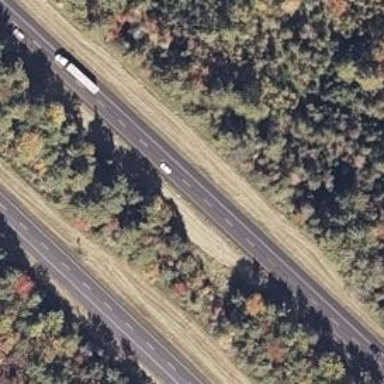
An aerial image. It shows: Asphalt motorway.